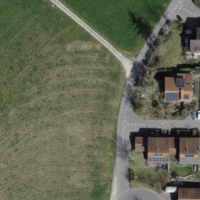
EUNIS habitat code: 52
Species observed at this site:
Ficus carica